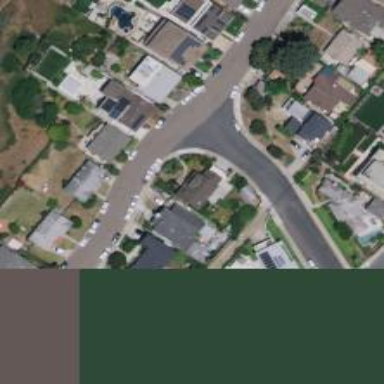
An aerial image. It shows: Alley classified as service road.